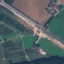
Land use / land cover: Highway